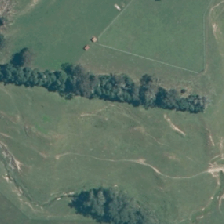
Land cover: indigenous_forest